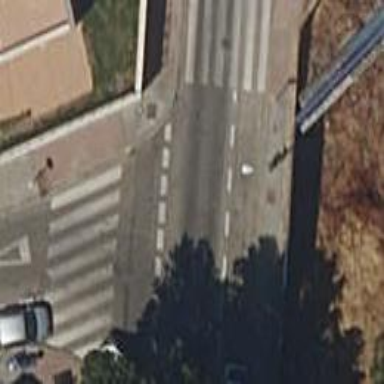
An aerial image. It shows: Road with "give way" sign.